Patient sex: M
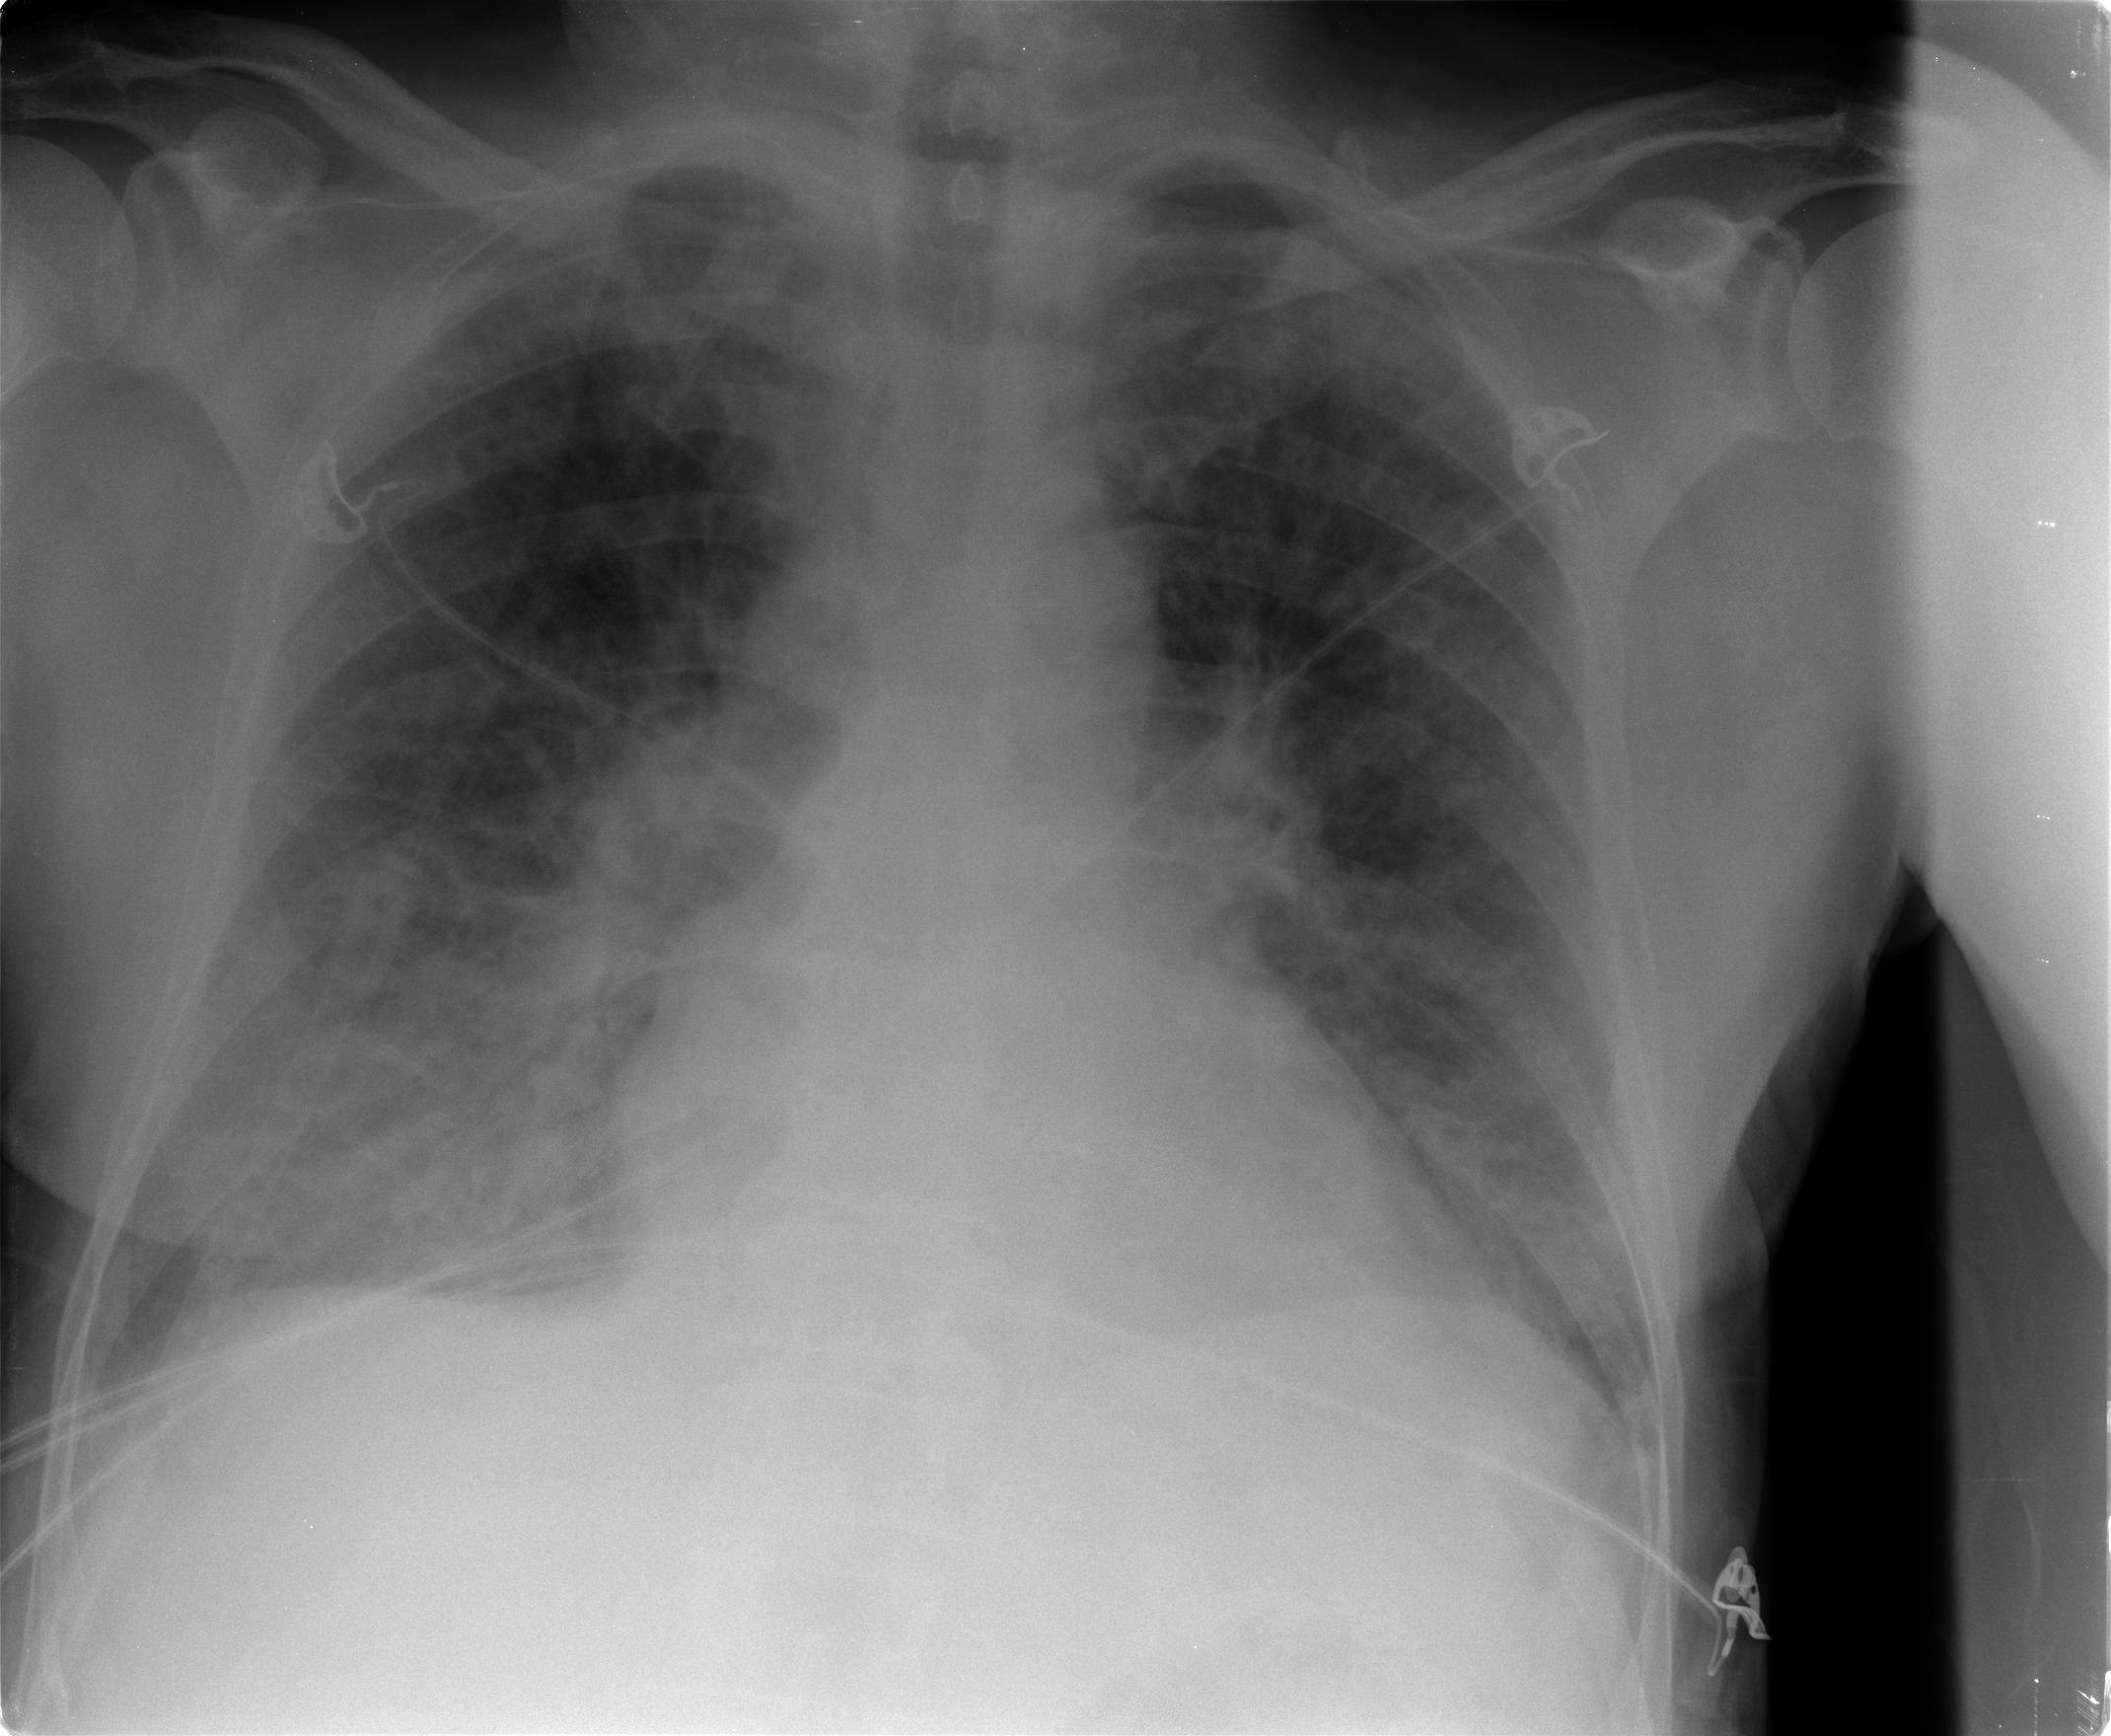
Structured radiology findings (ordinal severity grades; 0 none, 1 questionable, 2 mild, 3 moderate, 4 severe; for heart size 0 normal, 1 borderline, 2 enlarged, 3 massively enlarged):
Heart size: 1
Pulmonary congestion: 2
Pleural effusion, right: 1
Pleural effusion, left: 1
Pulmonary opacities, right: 2
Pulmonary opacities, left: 2
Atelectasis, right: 3
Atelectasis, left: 2